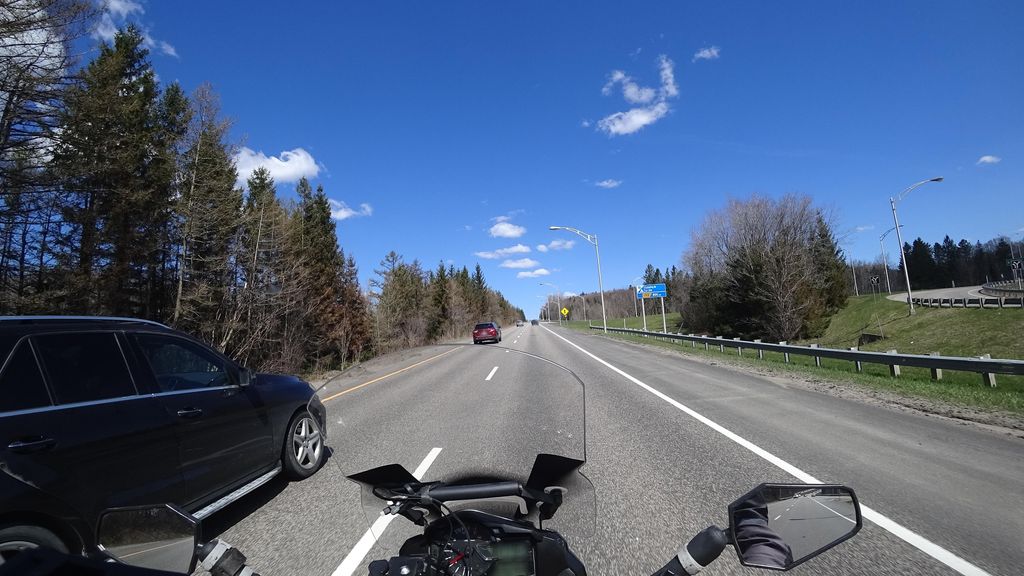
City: quebec_city